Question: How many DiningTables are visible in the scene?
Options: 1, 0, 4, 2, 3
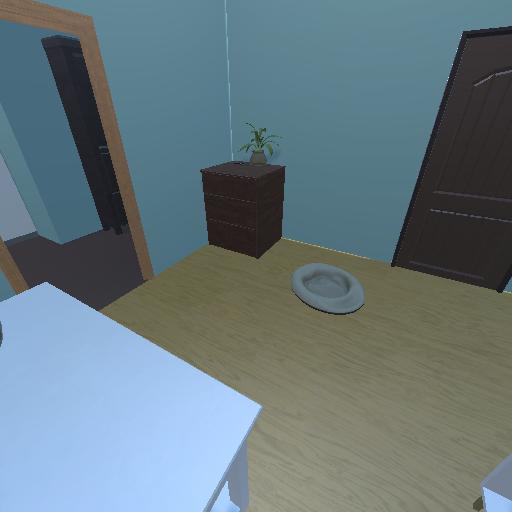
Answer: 1